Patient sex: F
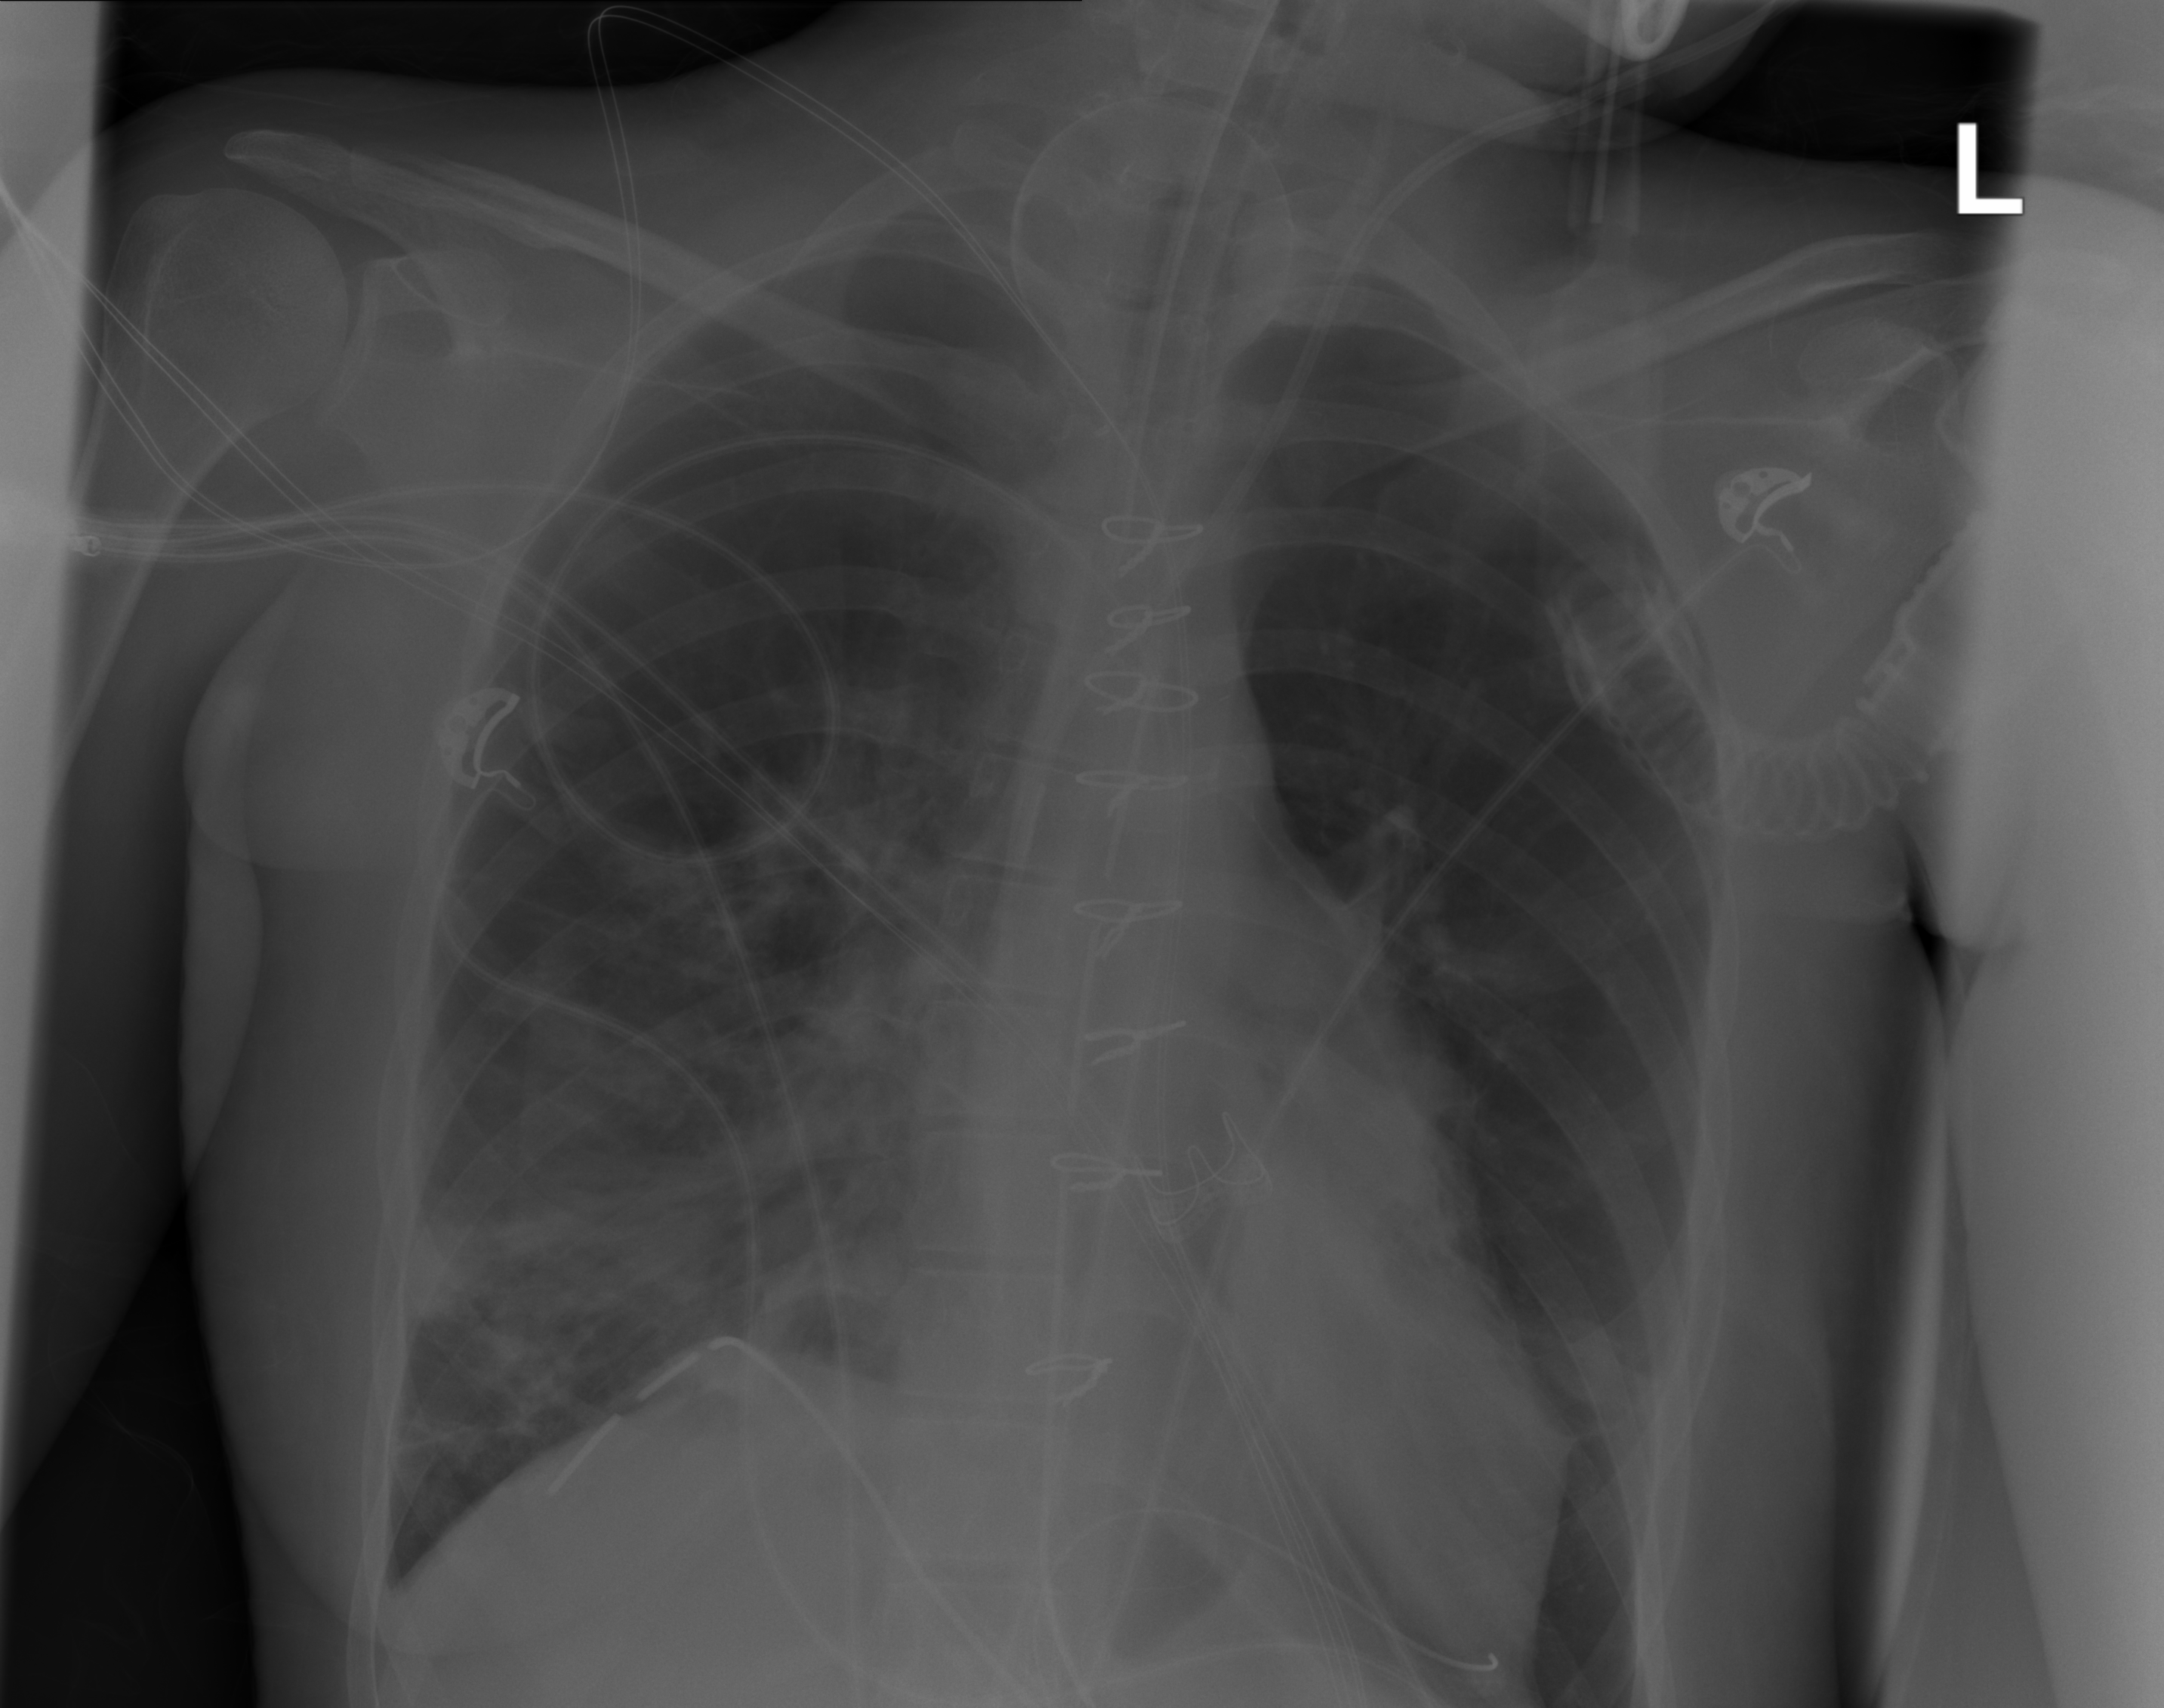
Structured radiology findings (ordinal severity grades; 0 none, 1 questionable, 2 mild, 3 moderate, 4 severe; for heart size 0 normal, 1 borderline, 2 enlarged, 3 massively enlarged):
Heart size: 2
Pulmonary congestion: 0
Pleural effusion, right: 0
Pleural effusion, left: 0
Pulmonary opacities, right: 2
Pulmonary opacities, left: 2
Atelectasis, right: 2
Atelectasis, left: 2